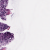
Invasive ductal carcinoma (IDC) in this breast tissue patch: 0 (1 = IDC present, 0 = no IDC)